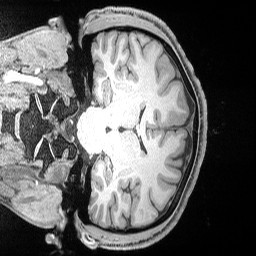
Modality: T1w
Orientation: coronal
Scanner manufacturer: siemens
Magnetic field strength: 3 T
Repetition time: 2.53 s
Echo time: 0.00169 s